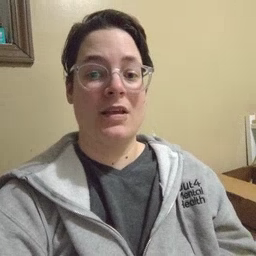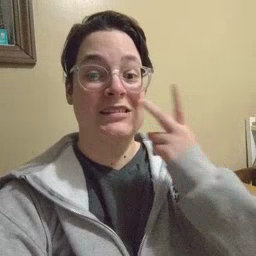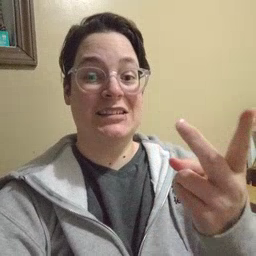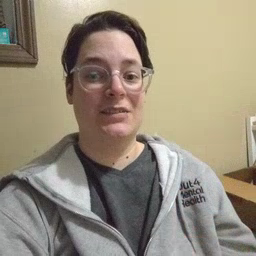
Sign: see